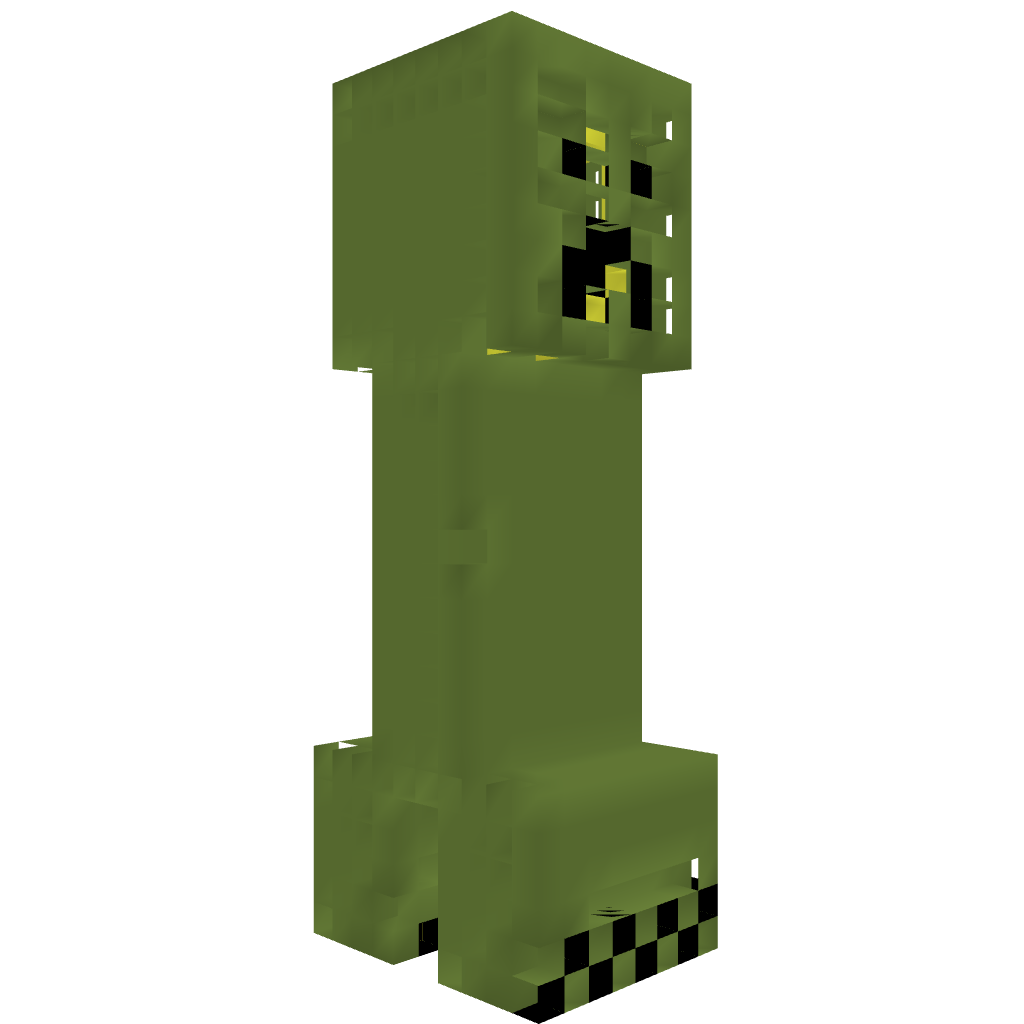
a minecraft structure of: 3D Creeper bad low quality